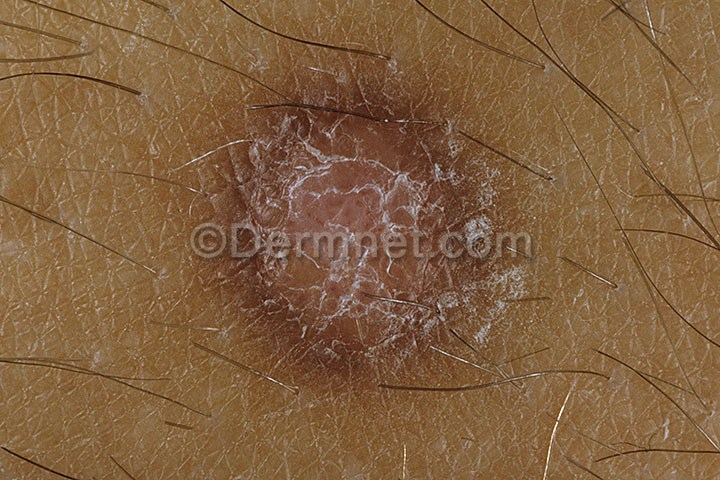
Disease: Seborrheic Keratoses and other Benign Tumors